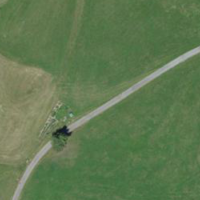
EUNIS habitat code: 24
Species observed at this site:
Galium boreale
Lathyrus pratensis